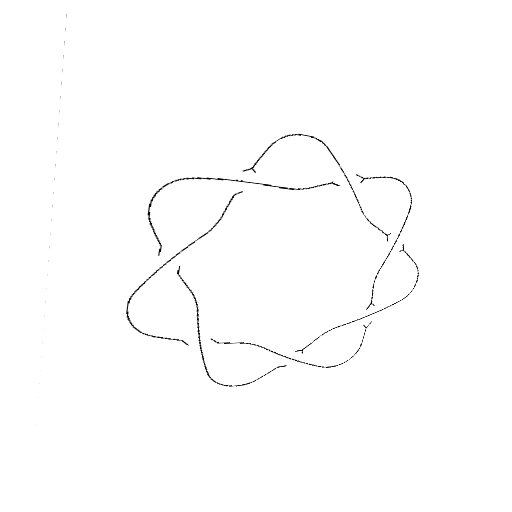
Crossing number: 7